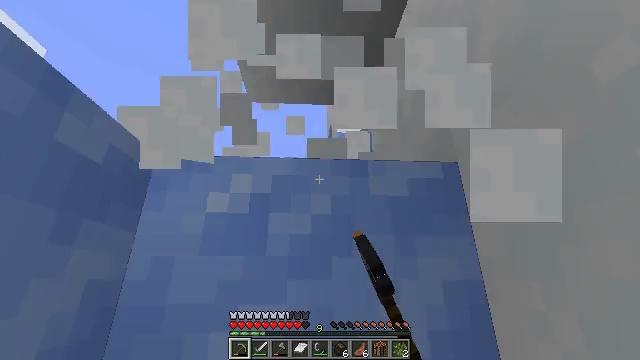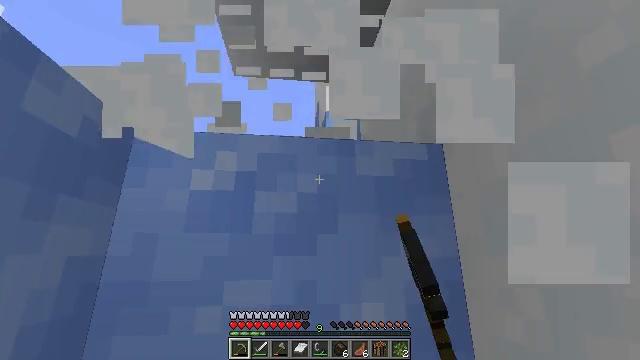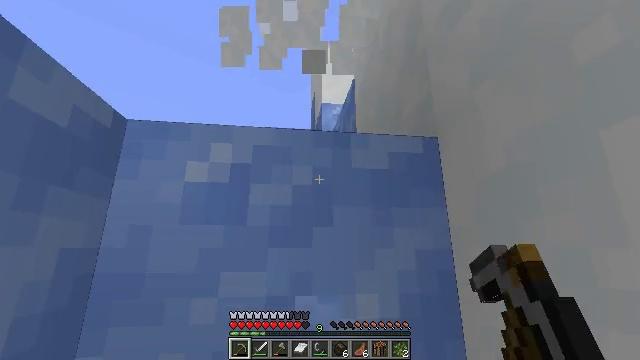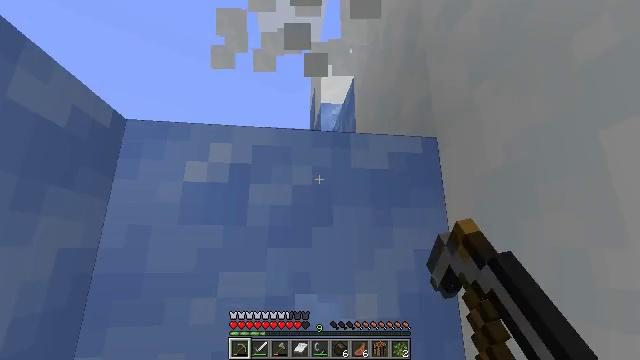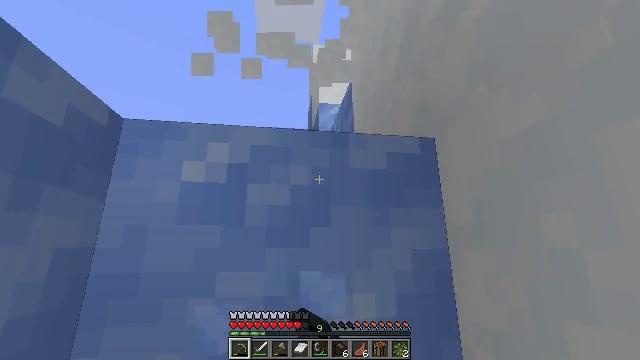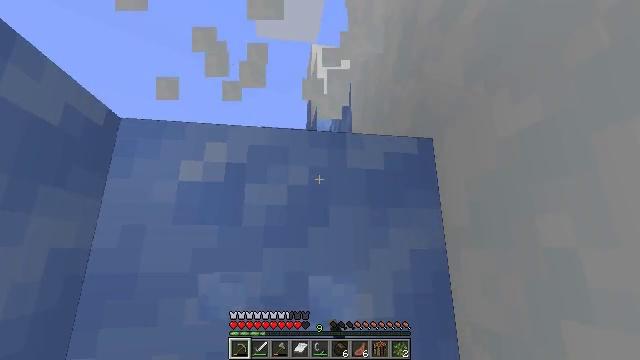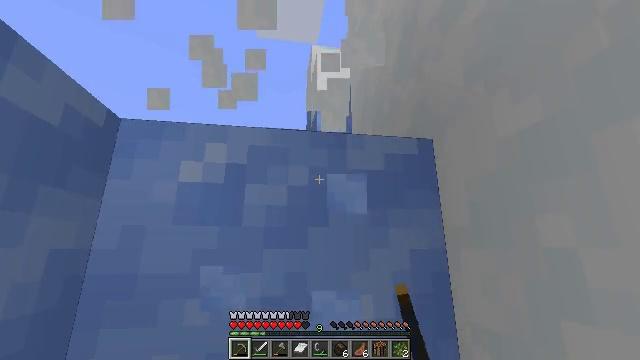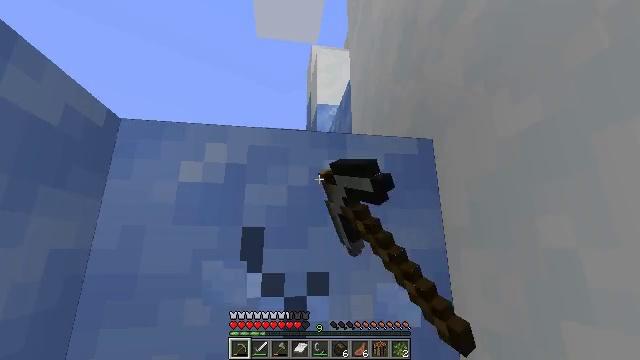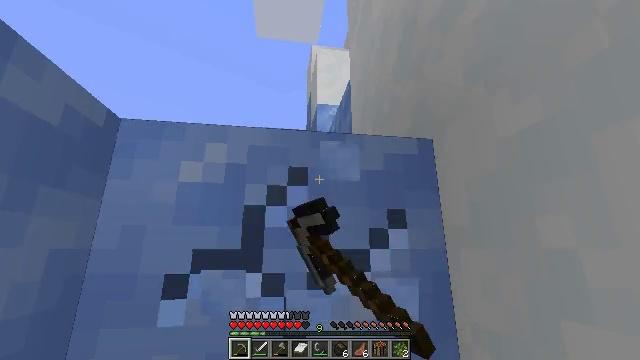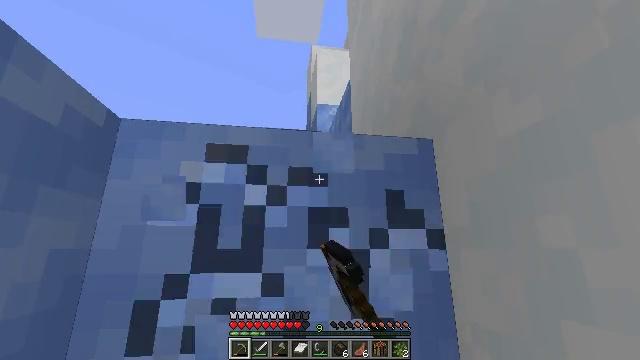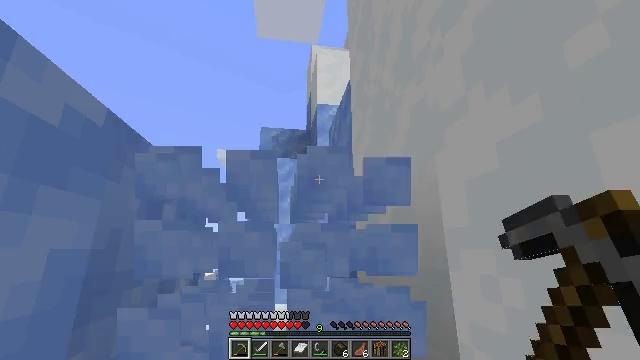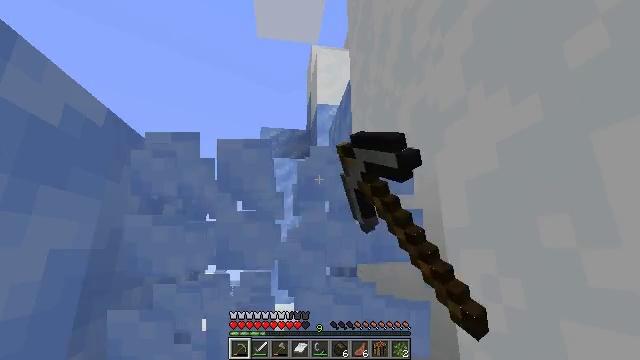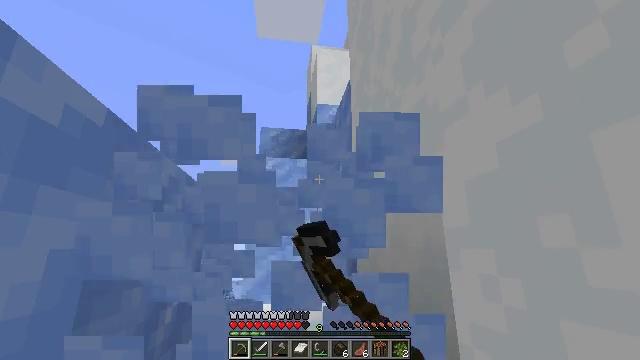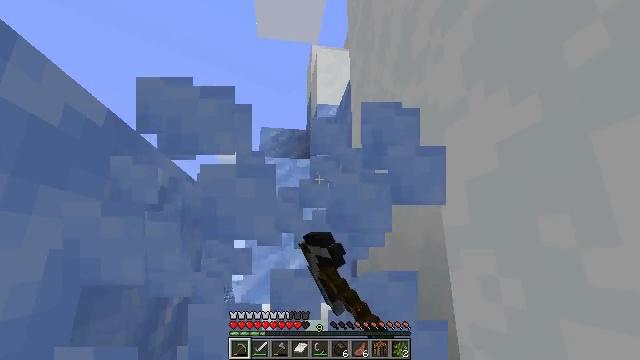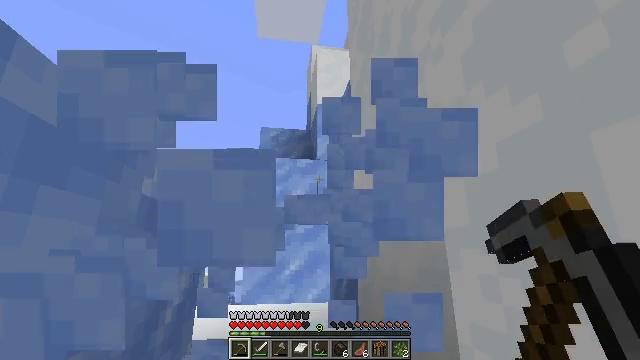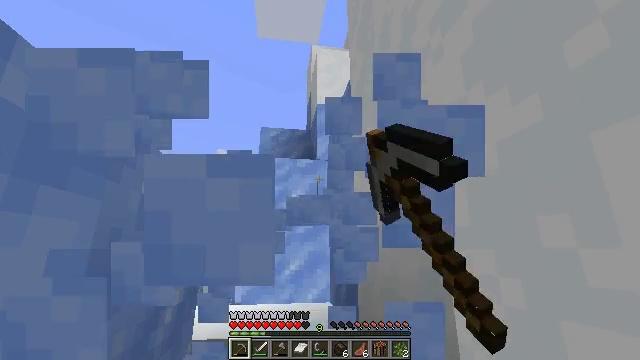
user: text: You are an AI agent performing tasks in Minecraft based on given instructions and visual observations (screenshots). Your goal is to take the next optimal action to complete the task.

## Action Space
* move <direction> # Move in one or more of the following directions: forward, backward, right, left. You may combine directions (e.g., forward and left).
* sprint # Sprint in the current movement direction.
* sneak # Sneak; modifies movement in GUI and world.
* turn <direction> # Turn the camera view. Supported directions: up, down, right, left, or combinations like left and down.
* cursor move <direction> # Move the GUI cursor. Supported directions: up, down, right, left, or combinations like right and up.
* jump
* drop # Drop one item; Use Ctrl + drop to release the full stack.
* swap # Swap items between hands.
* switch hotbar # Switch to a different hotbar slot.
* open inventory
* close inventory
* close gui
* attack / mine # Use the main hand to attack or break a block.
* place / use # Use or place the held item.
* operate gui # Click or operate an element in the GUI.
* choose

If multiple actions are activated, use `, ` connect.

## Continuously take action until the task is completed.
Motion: motion action
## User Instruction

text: Mine packed ice from icy biomes.
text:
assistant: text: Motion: turn right and down
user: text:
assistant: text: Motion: turn right and down, attack / mine
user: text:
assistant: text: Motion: attack / mine
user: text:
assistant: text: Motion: attack / mine
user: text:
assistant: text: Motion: attack / mine
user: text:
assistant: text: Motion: attack / mine
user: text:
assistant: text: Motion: attack / mine
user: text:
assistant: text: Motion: attack / mine
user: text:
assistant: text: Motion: attack / mine
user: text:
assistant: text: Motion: attack / mine
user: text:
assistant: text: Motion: attack / mine
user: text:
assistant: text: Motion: attack / mine
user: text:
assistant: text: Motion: attack / mine
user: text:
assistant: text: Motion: attack / mine
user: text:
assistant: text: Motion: attack / mine
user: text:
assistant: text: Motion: attack / mine
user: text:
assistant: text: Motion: attack / mine
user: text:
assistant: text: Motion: attack / mine
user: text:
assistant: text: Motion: move forward, turn left and down, attack / mine
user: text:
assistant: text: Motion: move forward, turn left and down
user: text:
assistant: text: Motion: move forward, turn left and down
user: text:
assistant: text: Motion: move forward, turn down, jump
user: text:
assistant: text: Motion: move forward, jump
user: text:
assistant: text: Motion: move forward, turn down, jump
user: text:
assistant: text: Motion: move forward, turn down, jump
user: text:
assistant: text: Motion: move forward, turn down
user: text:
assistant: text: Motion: move forward, turn down
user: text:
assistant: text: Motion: move forward, turn right and down
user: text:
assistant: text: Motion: move forward, turn down
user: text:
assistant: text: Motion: move forward